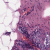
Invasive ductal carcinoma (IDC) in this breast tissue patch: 1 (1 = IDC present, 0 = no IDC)